Question: I'm really hoping I can describe this question in an understandable way. This is a puzzle that I have not been able to begin to solve even though I (mostly) understand it. I'm just not sure where to start, and I'm really hoping someone out there can get me headed in the right direction.
I have a LARGE table of data. It describes relationships between objects. Let's say the Y-axis has items numbered 1-1000, and the X-axis has items 1-1000 also. If item #234 on the Y-axis is related to item #791 on X, there will be a mark in the table where the row and column cross. In some industries this is referred to an a Truth Table. One can, at a glance, see how many items in a system relate to each other. The marks in the table can help to identify trends and patterns.
Here's some other helpful stuff about the nature of the table:
- - - -
The end result is that this is going to be a report that needs to be printed. We have successfully printed a table that had about 100-150 items on each axis on an 11in X 17in piece of paper. Any more than that and it begins to be so small it's unreadable.
What I am trying to do is split the super large tables into smaller tables, but related points need to stay together. If I grab item 1-100 on X then I would need each item they relate to from Y.
I've generated a number of these tables and, while the number of relationships CAN be arbitrary, I have never seen an item relate to all other items. So in real practice the range is more like 1 <= r <= (10% * axisTotal). If an item's relationships exceed this range, it can be split up into multiple tables, but that is not optimal at all.
At the end of the day I think we, and our clients, would be happy if a 1000x1000 item table was split into 8 to 10 printed pages of smaller, related tables.
Any guidance would be a great help! Thanks.
One other thing worth noting, there will be no empty rows or columns in the table. Every item on both the x and y axis will relate to at least 1 item on the opposite axis.
Here is an example of a small truth table that I'm describing: . Every row and column has at least one relationship.
May 18th, 2011
For what it's worth, I was moving pretty good on this project and I got pulled off for a couple of weeks. So it's going to a little while before I get back to this problem. But it is one that I will have to solve soon.
July 11th, 2011
Bummer. Well, looks like I'm not going to be able to solve this problem right now. I was really hoping to be able to figure this out. Through discussion we decided to present the truth table in an Excel spreadsheet as an add-on resource to the main report. Excel 2007 and later will handle 1000's of columns which will more than suffice. Plus, we added some VBA which allows the viewer to double click on the column titles. This action will reduce the rows to only ones where there are interactions. Then it removes empty columns. In this way they can see a small sub-table based on the item they want to view, and can print it if they want.
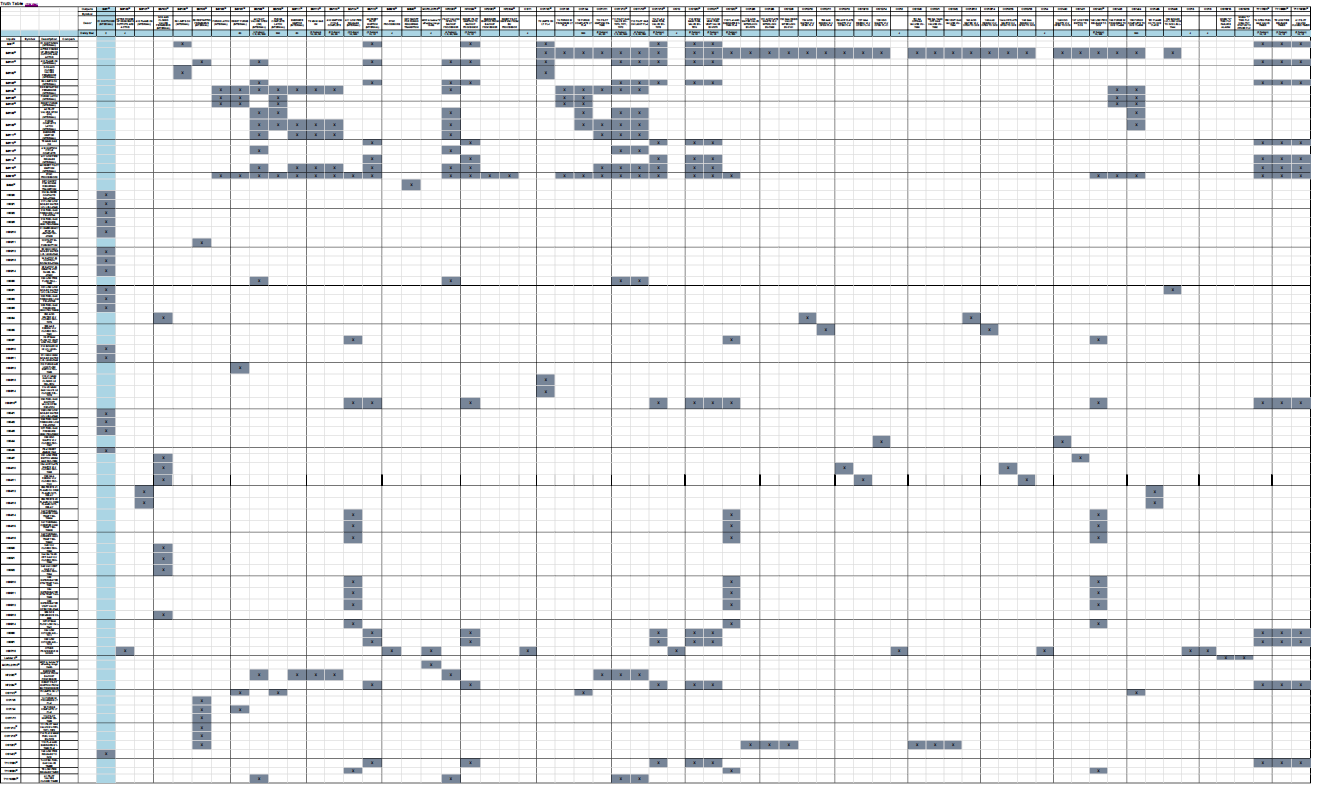
Answer: This isn't an answer, I just want to try to visualize your data a little better. Does it kind of look like this?
'''
Alice Bob Charlie ... Zelda
Shoes X X
Hats X X
Gloves X
...
Pants X
'''
Is it a requirement to show the data in tabular format? Or could you just list each out? Something like:
- - - - - - - - - -
Or the other way:
- - - - - - - - - -
Okay, I've made another larger truth table to hopefully get a better understanding of how you want to split things up:
'''
A B C D E F G H I J K L M N O P Q R S T U V W X Y Z
1 x x x x
2 x x x x x x
3 x x x x
4 x x x
5 x x x
6 x x x
7 x x x
8 x x x
'''
For argument's sake lets just say that you can only fit 4 rows on a page (because I don't feel like typing out a giant table this early in the morning) so we're going to split this into two pages. First, it is important to show every row, right? Second, do you need to show columns that never have a value. For instance 'Y' and 'Z' never have a value for rows 1 through 8 in this table, can they be excluded from the report or do they still need to be there? Third, is order of the rows important?
If its not important to show completely empty columns then we could remove 10 columns from the table above and compress it down to:
'''
A B C E F H I L M O P Q R U V W
1 x x x x
2 x x x x x x
3 x x x x
4 x x x
5 x x x
6 x x x
7 x x x
8 x x x
'''
Then if row order isn't important you can compress it further by taking an optimum row arrangement (not necessarily shown here). The two tables below have further been compress to 11 and 10 columns:
'''
A B C F H I M P Q R U
1 x x x x
2 x x x x x x
5 x x x
7 x x x
A E H I L M O P U W
3 x x x x
4 x x x
6 x x x
8 x x x
'''
Am I going down a completely wrong path here? These are all just questions to help me better understand your data and output requirements.
Also, in all seriousness, is it an option to get larger printers/plotters? Also, is it an option to just generate a PDF and use Acrobat's print tile's option?